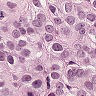
Metastatic tissue present: yes